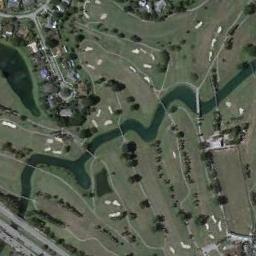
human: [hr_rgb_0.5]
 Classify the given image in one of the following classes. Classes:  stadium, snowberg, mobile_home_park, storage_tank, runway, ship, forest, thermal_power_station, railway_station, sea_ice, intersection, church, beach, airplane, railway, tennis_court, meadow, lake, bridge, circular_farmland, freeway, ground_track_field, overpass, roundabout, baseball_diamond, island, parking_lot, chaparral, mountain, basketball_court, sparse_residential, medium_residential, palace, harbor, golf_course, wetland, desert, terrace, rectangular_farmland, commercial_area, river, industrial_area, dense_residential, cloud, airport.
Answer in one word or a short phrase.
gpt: golf_course